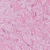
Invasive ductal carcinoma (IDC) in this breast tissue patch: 0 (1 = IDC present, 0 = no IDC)